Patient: sex F, age 60
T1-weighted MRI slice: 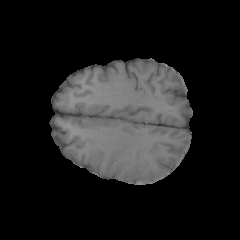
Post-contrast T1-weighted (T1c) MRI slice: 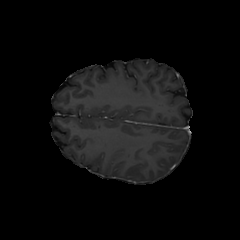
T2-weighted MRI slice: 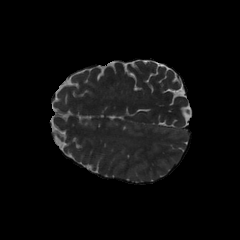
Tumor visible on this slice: yes
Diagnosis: Glioblastoma, IDH-wildtype
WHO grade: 4